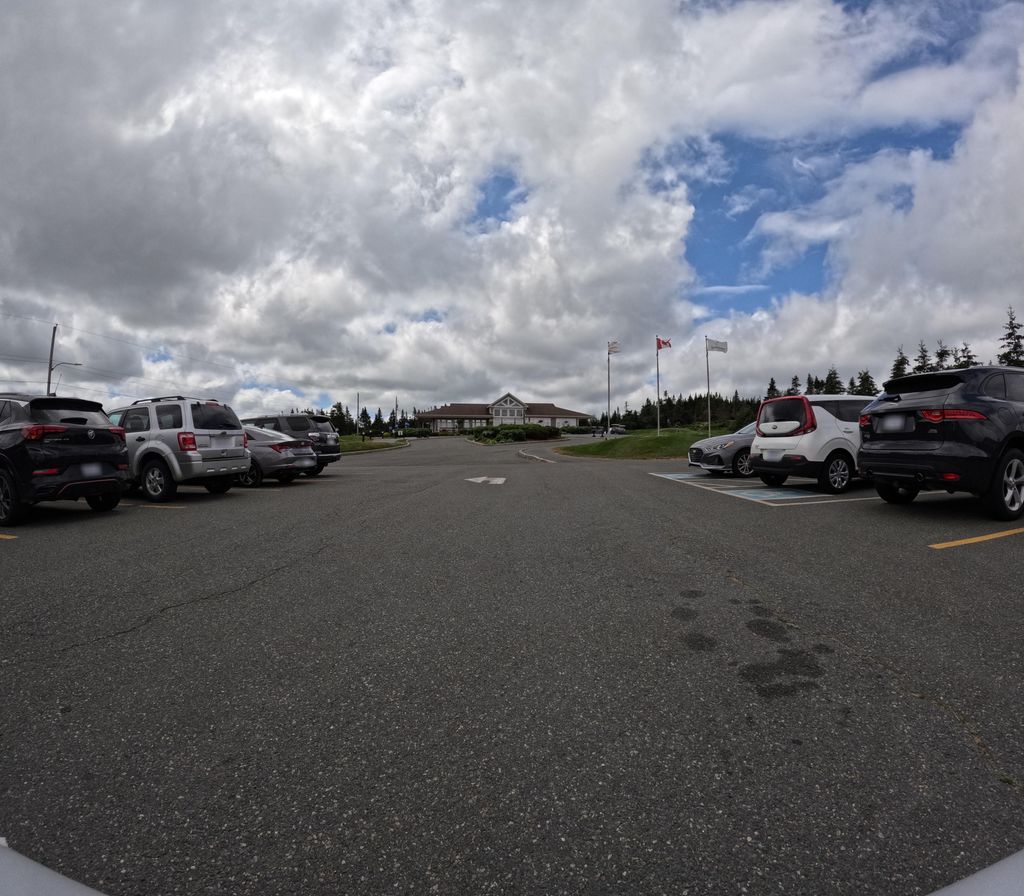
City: st_johns